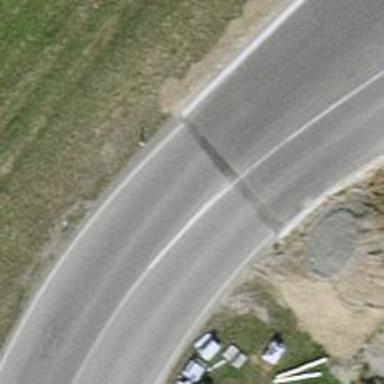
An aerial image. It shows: Primary link highway with asphalt surface.